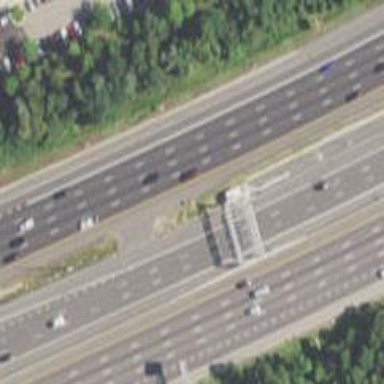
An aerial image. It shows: Toll gantry on the road.